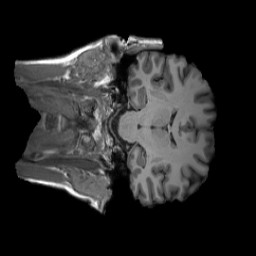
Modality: T1w
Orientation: coronal
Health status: healthy